Field crop: maize
Growth stage: 2
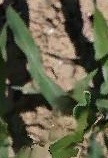
Species: maize